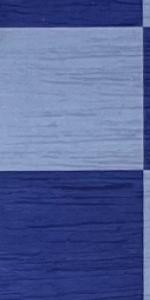
Label: Empty